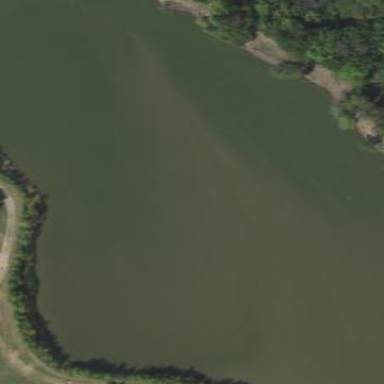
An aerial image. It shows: Beautiful lake.